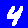
Digit: 4